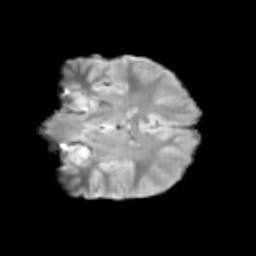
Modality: T2w
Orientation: coronal
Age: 11
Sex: female
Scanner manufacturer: siemens
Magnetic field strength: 3 T
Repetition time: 3.8 s
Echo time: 0.07 s